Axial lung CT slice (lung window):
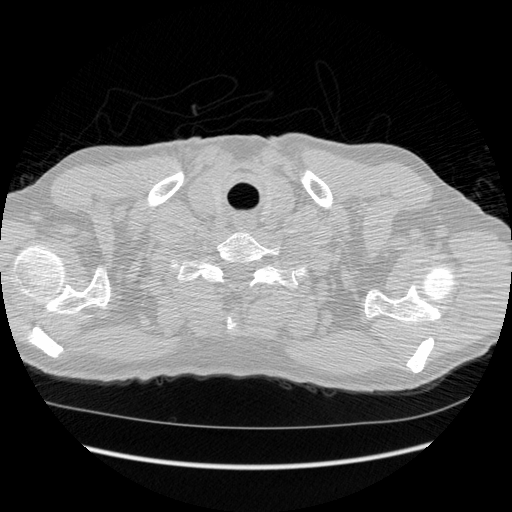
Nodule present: no